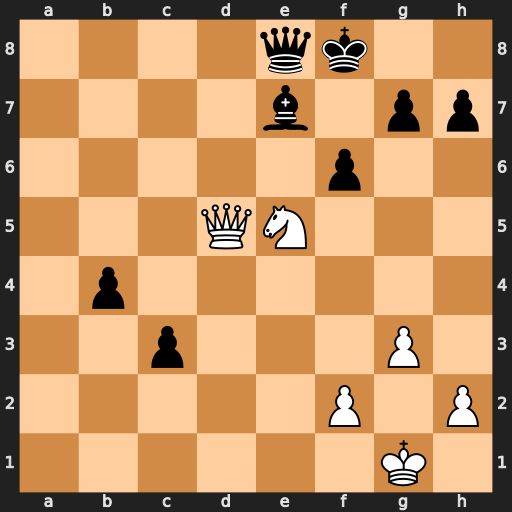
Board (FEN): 4qk2/4b1pp/5p2/3QN3/1p6/2p3P1/5P1P/6K1
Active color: w
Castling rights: -
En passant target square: -
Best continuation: Nd7+ Qxd7 Qxd7